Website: lowes
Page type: payment
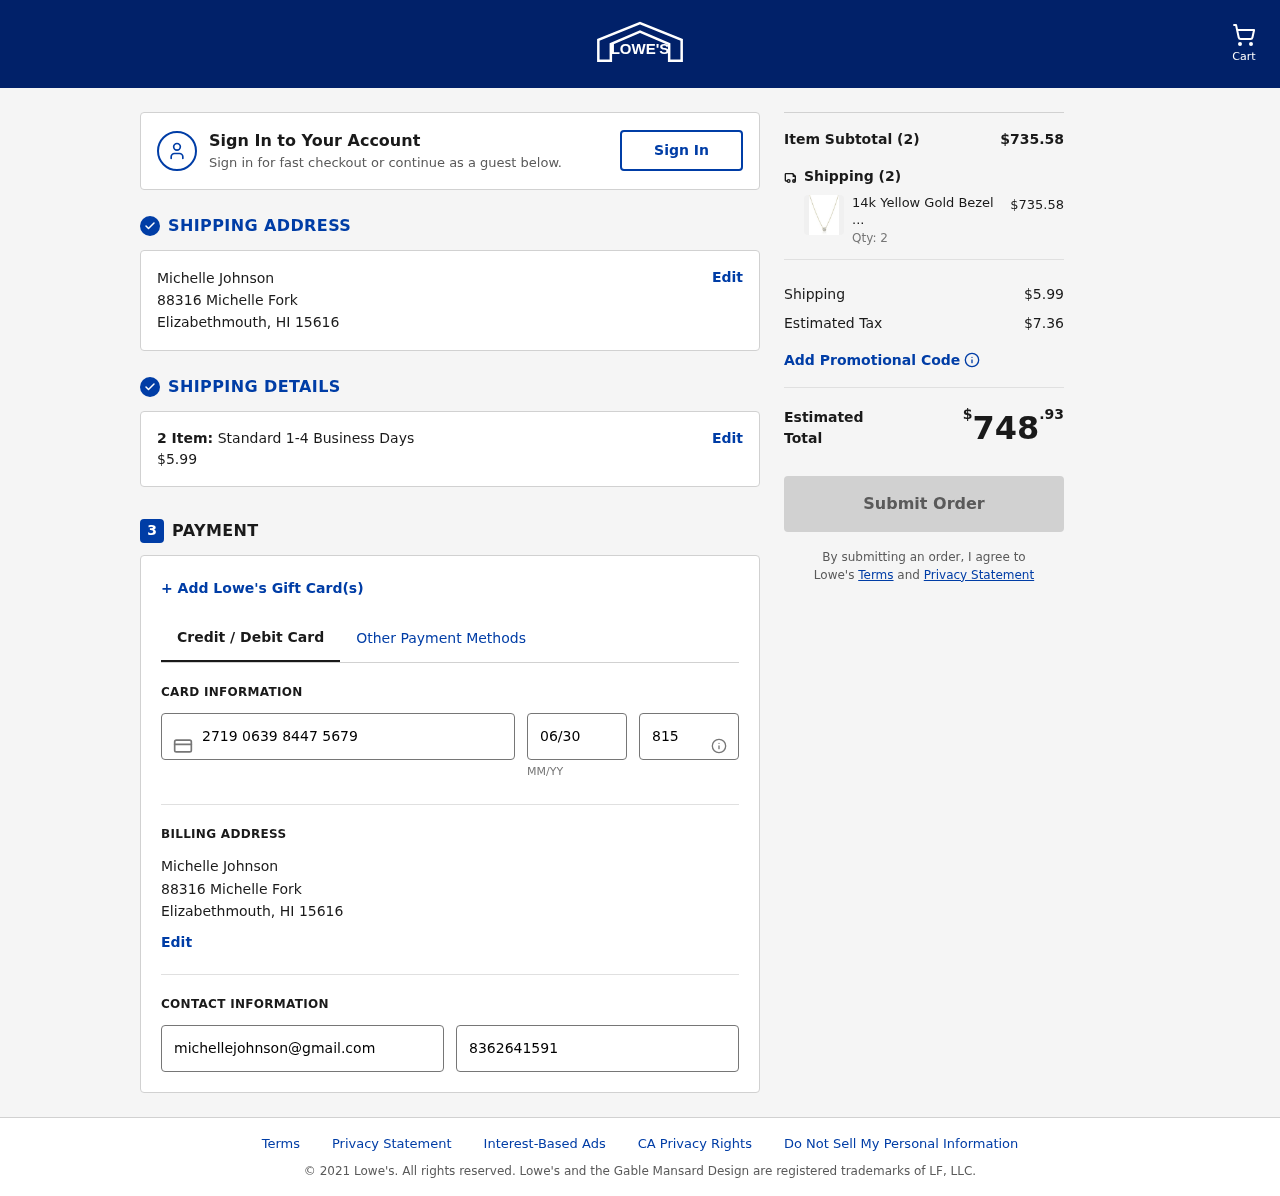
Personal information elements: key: PII_CARD_CVV
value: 815
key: PII_CARD_EXPIRY
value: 06/30
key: PII_CARD_NUMBER
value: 2719 0639 8447 5679
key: PII_CITY
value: Elizabethmouth
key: PII_EMAIL
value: michellejohnson@gmail.com
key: PII_FULLNAME
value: Michelle Johnson
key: PII_PHONE
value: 8362641591
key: PII_POSTCODE
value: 15616
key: PII_STATE_ABBR
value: HI
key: PII_STREET
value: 88316 Michelle Fork
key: PII_FULLNAME2
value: Michelle Johnson
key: PII_STREET2
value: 88316 Michelle Fork
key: PII_CITY2
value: Elizabethmouth
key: PII_STATE_ABBR2
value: HI
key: PII_POSTCODE2
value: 15616
Product elements: key: PRODUCT1_NAME
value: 14k Yellow Gold Bezel Set Solitaire Adjustable Pendant Necklace (1/2cttw, J-K Color, I1-I2 Clarity),
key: PRODUCT1_PRICE
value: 367.79
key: PRODUCT1_QUANTITY
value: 2
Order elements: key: ORDER_NUM_ITEMS
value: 2
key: ORDER_SHIPPING_COST
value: $5.99
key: ORDER_NUM_ITEMS2
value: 2
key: ORDER_SUBTOTAL
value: $735.58
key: ORDER_NUM_ITEMS3
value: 2
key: ORDER_SHIPPING_COST2
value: $5.99
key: ORDER_TAX
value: $7.36
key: ORDER_TOTAL
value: $748.93